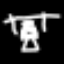
Label: angel